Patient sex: M
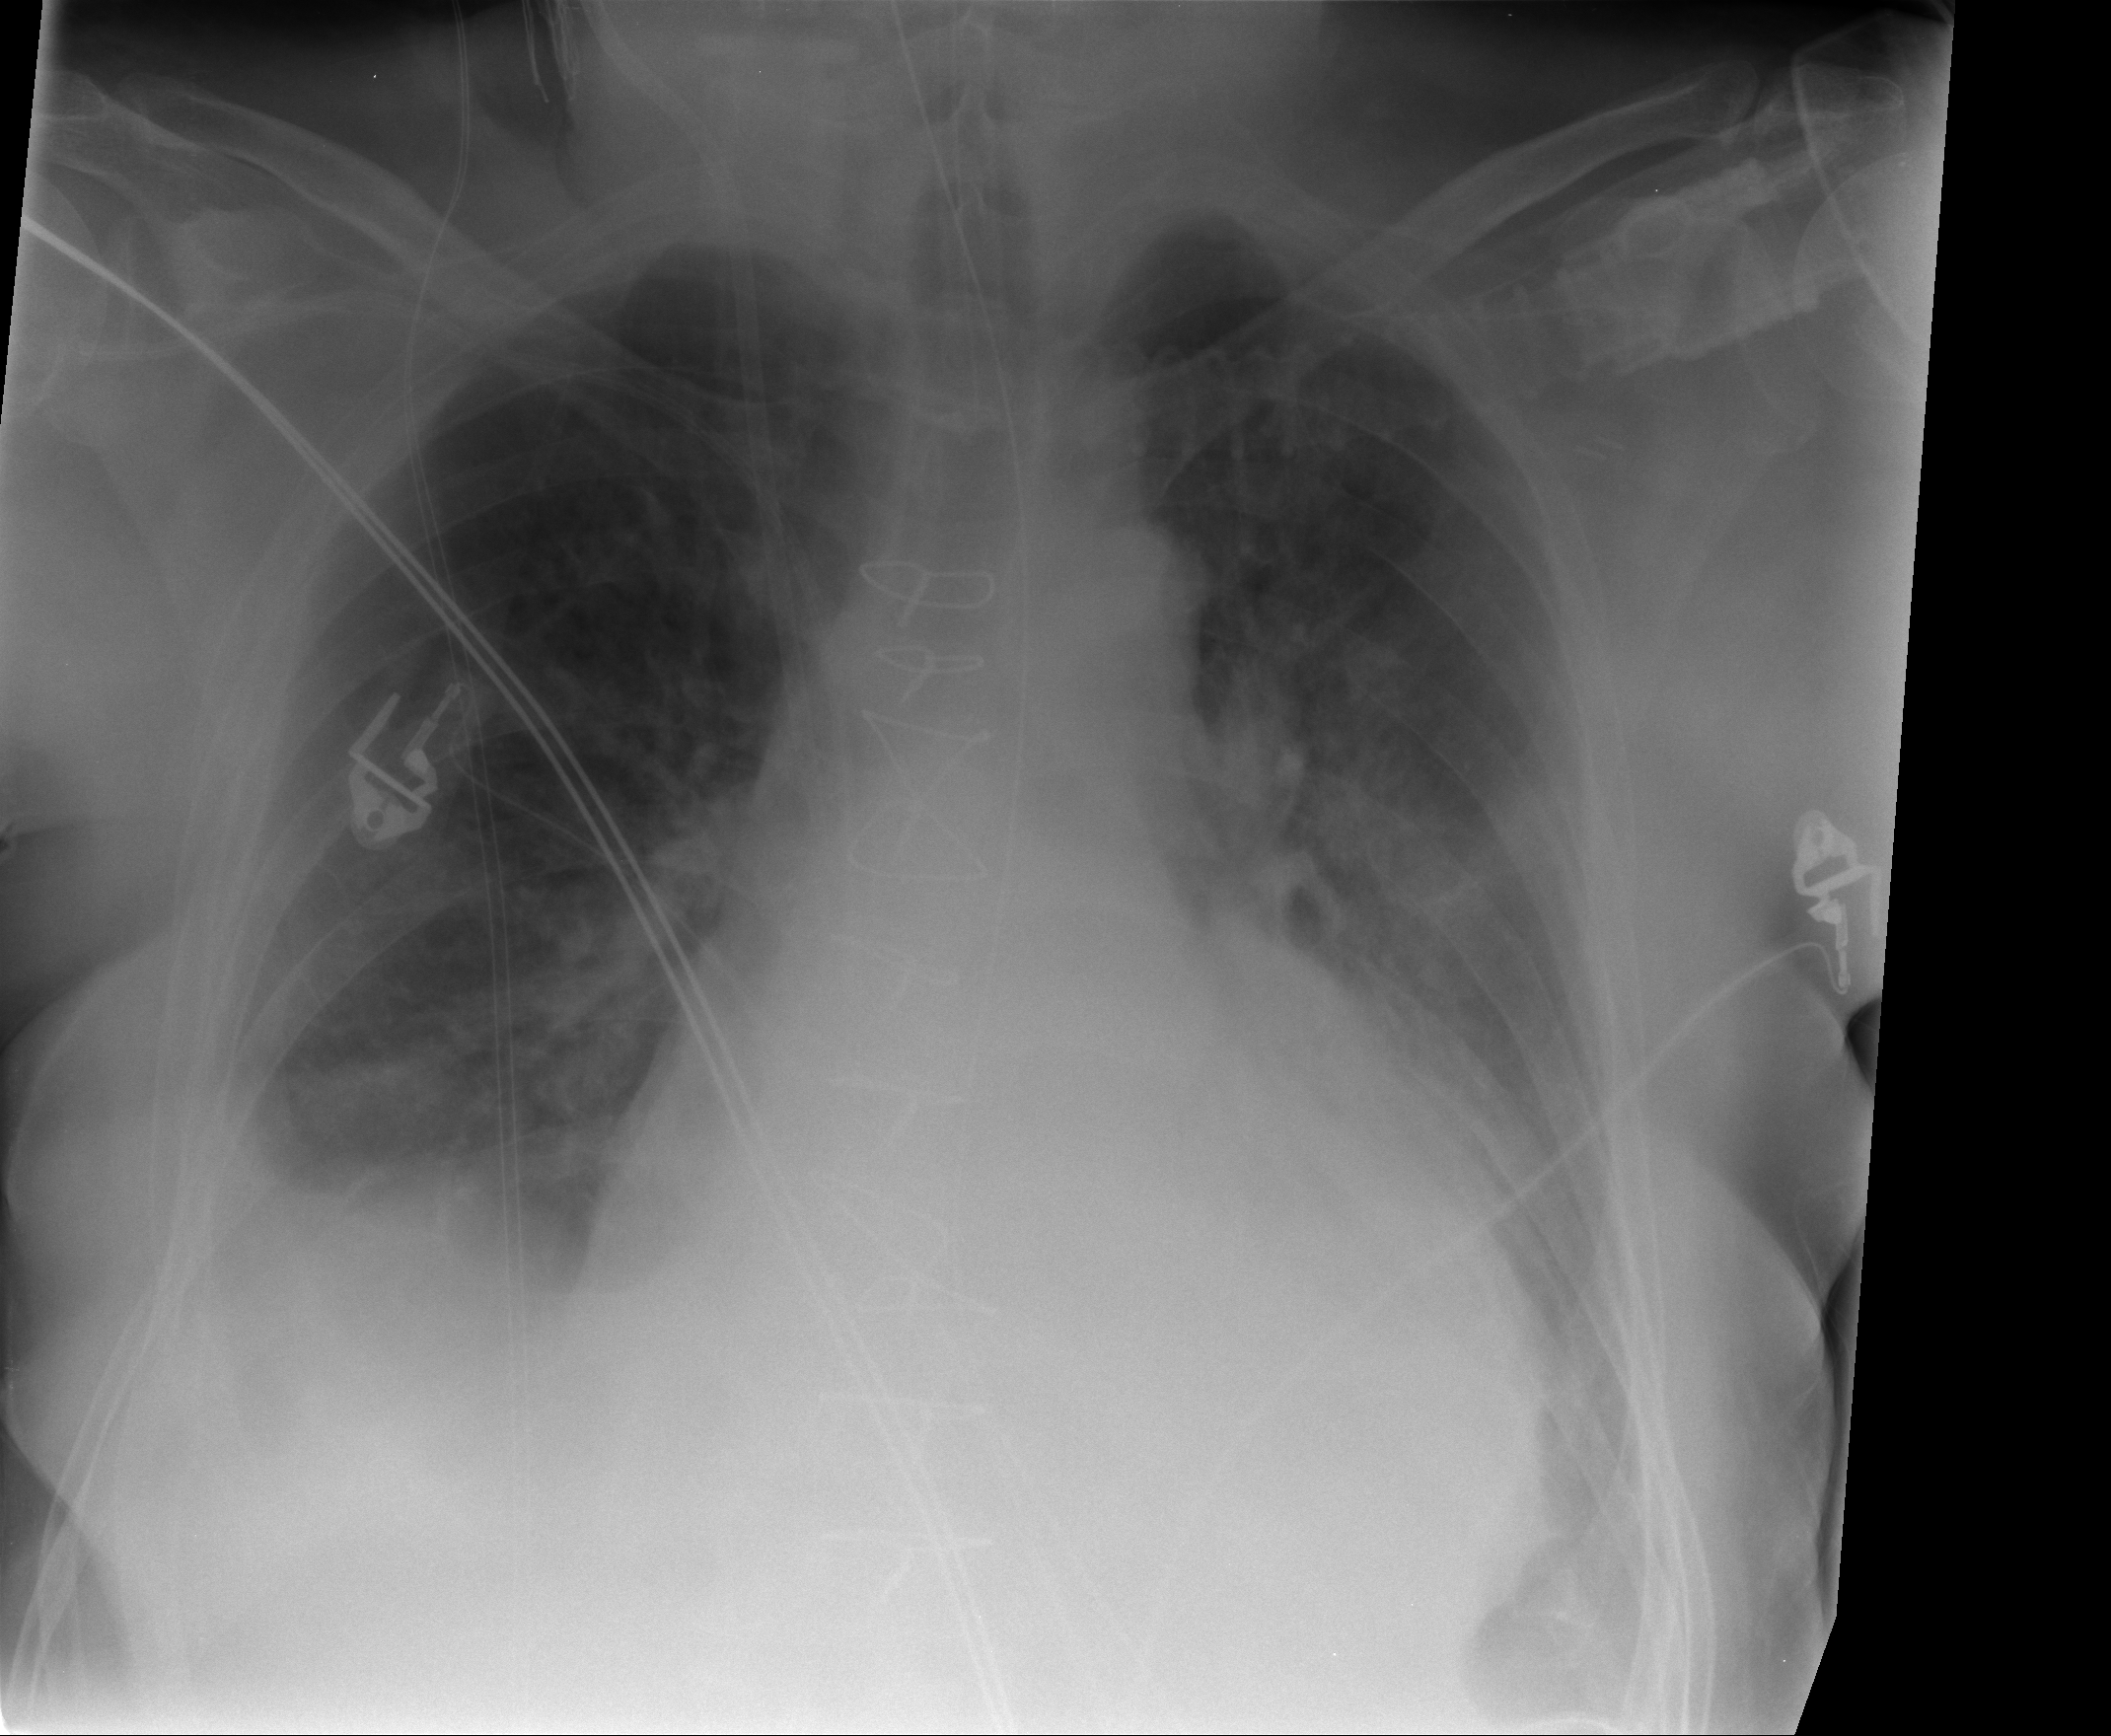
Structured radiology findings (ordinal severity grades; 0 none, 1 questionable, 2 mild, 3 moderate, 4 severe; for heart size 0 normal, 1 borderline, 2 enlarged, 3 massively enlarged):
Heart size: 2
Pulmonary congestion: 3
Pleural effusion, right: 2
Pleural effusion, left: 2
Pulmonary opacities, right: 2
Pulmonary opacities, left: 1
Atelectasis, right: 2
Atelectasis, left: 2